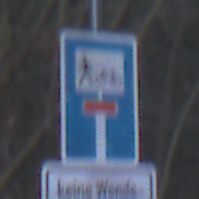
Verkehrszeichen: SackgasseRadverkehrFussgaengerDurchlaessig
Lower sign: HinweisGeaenderteVorfahrtVerkehrsfuehrungVerkehrsregelung3
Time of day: MorningAfternoon
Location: Outdoor (Nature)
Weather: Overcast
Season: Winter
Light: Natural